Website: bh-photo
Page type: store-pickup
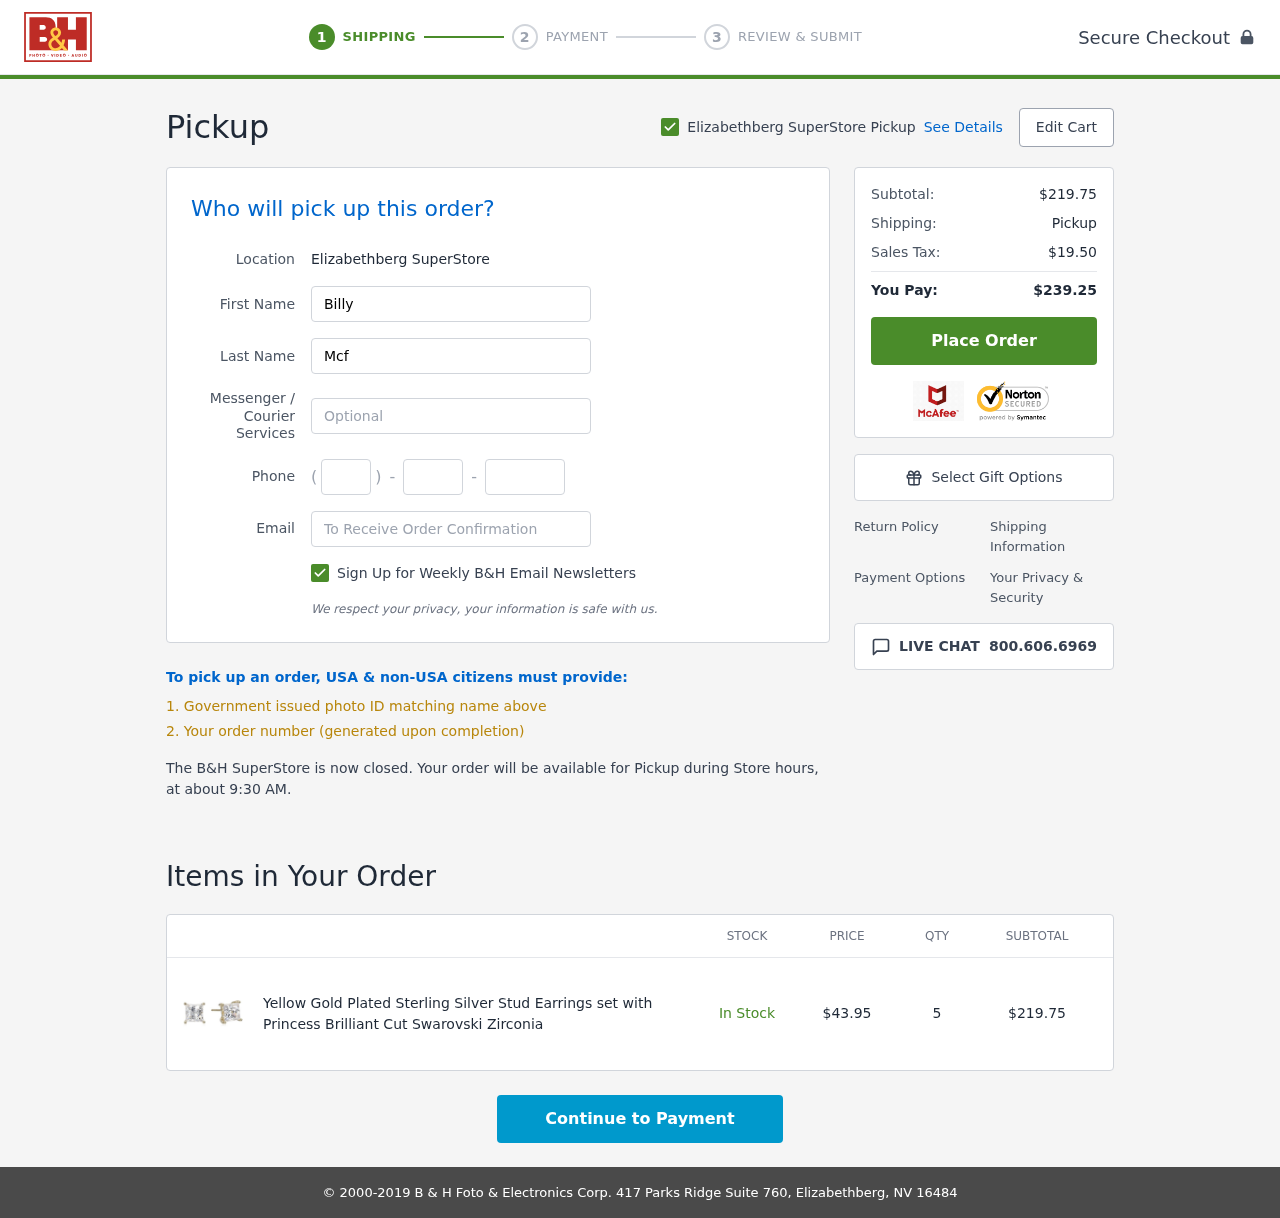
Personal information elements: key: PII_EMAIL
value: billy_mcfarland@yahoo.com
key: PII_FIRSTNAME
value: Billy
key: PII_LASTNAME
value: Mcfarland
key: PII_LOCATION1_CITY
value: Elizabethberg SuperStore Pickup
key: PII_LOCATION1_CITY
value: Elizabethberg SuperStore
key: PII_PHONE_AREA
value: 560
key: PII_PHONE_PREFIX
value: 940
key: PII_PHONE_SUFFIX
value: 9034
Product elements: key: PRODUCT1_NAME
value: Yellow Gold Plated Sterling Silver Stud Earrings set with Princess Brilliant Cut Swarovski Zirconia
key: PRODUCT1_PRICE
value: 43.95
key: PRODUCT1_QUANTITY
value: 5
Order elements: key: ORDER_SUBTOTAL
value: $219.75
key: ORDER_TAX
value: $19.50
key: ORDER_TOTAL
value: $239.25